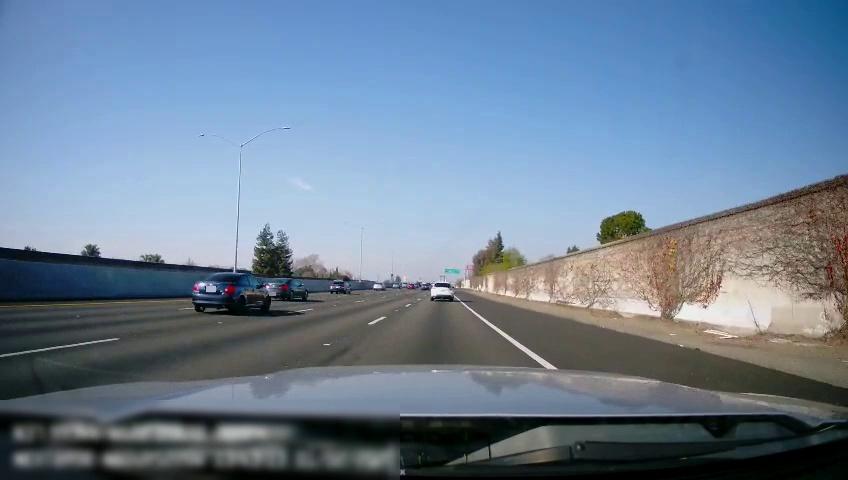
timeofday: Day
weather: Sunny
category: Drivable Space
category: Vehicles | SUV
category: Vehicles | Car
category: Vehicles | Car
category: Vehicles | Car
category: Vehicles | Car
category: Lanes | Current Lane
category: Lanes | Current Lane
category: Lanes | Alternate Lane
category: Lanes | Alternate Lane
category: Lanes | Alternate Lane
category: Traffic | Signs